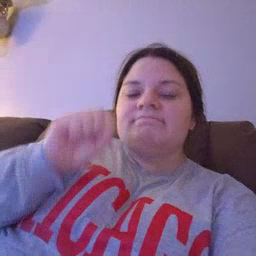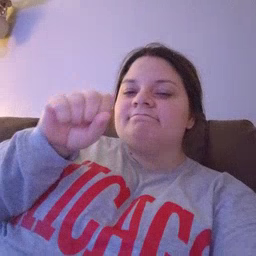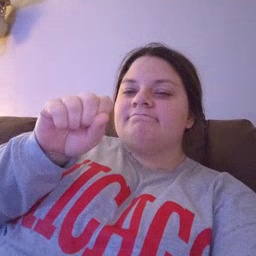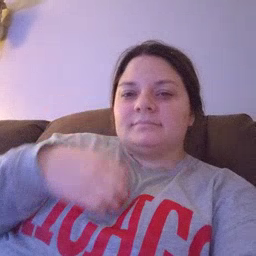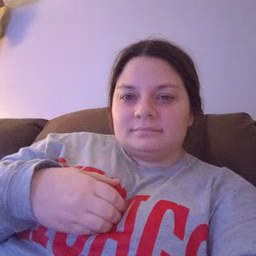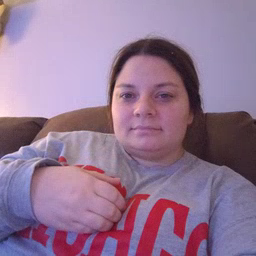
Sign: yes